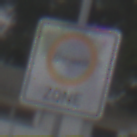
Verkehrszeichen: BeginnUmweltzone
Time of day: Midday
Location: Outdoor (Suburban)
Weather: Overcast
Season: NotSpecified
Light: Natural